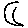
Label: moon